Question: In a lot of apps I write, I find myself assigning a default value for a subclass of a DBML object. Here is an example of the current way I'm having to do it:
'''
var viewModel = new RandomViewModel
{
ContactName = (Order.Customer != null ? Order.Customer.ContactName : "Unknown"),
Date = Order.OrderDate,
Shipper = (Order.Shipper != null ? Order.Shipper.CompanyName : "Fedex"),
ShipCity = Order.ShipCity,
ShipRegion = Order.ShipRegion,
FirstCategory = (Order.OrderDetails.First().Product.Category != null
? Order.OrderDetails.First().Product.Category.CategoryName
: "DefaultCategory",
ItemCount = Order.OrderDetails.Count
};
'''
Ideally it would be most readable as this:
'''
var viewModel = new RandomViewModel
{
ContactName = Order.Customer.ContactName ?? "Unknown",
Date = Order.OrderDate,
Shipper = Order.Shipper.CompanyName ?? "Fedex",
ShipCity = Order.ShipCity,
ShipRegion = Order.ShipRegion,
FirstCategory =
Order.OrderDetails.First().Product.Category.CategoryName
?? "DefaultCategory",
ItemCount = Order.OrderDetails.Count
};
'''
but there is a NullReferenceException for any foreign keyed object that is null. I don't think null coalescing is usable here, but is there some other consise way to accomplish this very frequent task? Perhaps with a class/method extension, or even a VS macro?
I used the Northwind database for this example:

Open to any and all suggestions.
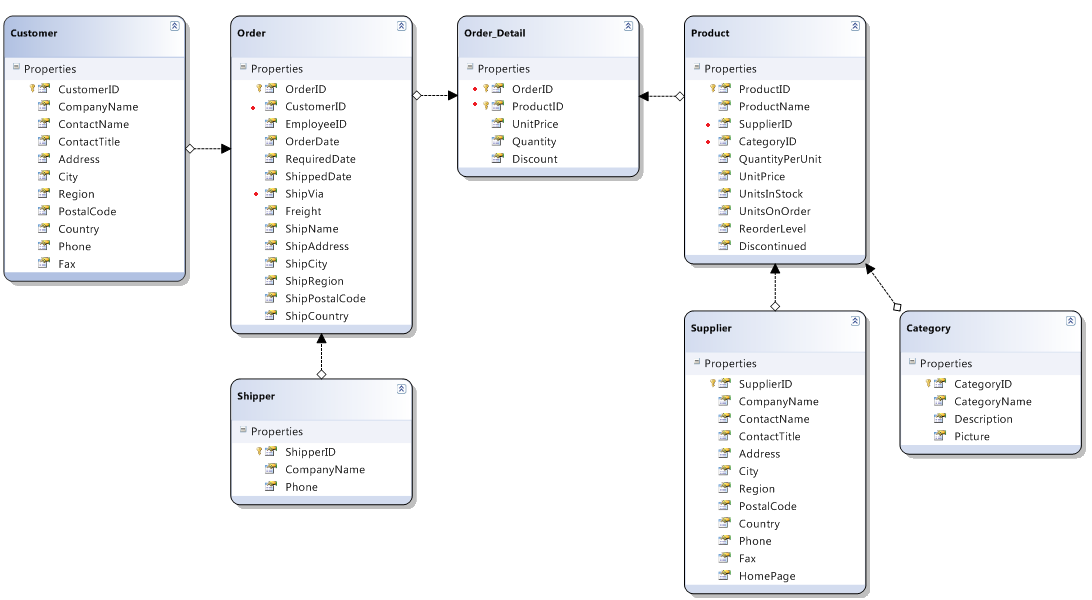
Answer: Here's one possible approach to take. Declare 'partial class Order', with properties like this:
'''
string CustomerNameOrDefault { get { return Customer != null ? Customer.ContactName : "Unknown"; } }
'''
Then your code becomes:
'''
var viewModel = new RandomViewModel
{
ContactName = Order.CustomerNameOrDefault,
...
'''